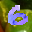
Label: 6